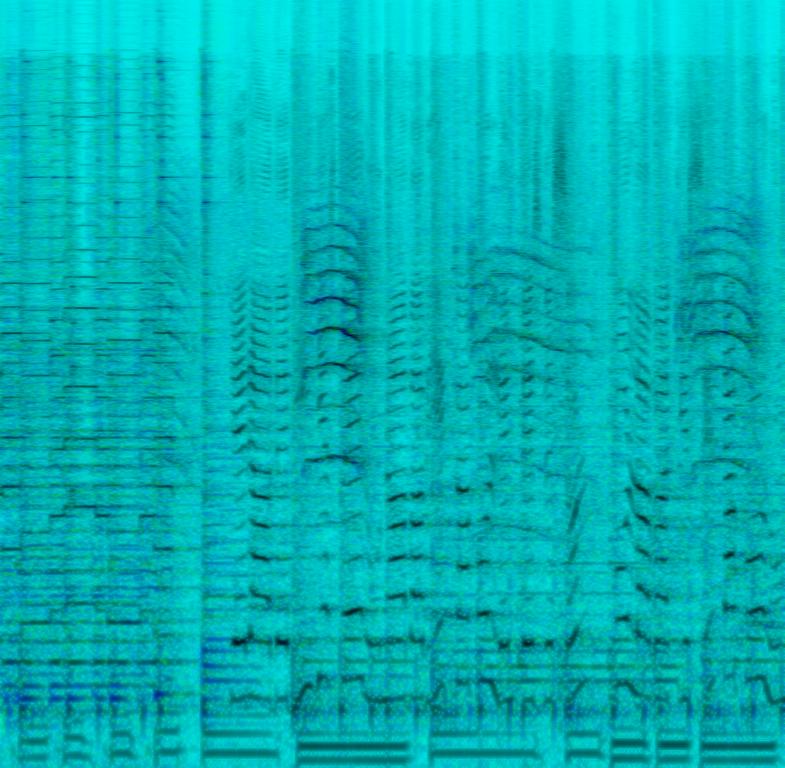
The low quality recording features a baby goat bleating sound effects and regional Mexican song, that consists of wide acoustic guitar chords, groovy piano melody, drum roll, bagpipe melody and groovy, playing in the background. It sounds fun and happy and it seems like it is some kind of animal related TV show.